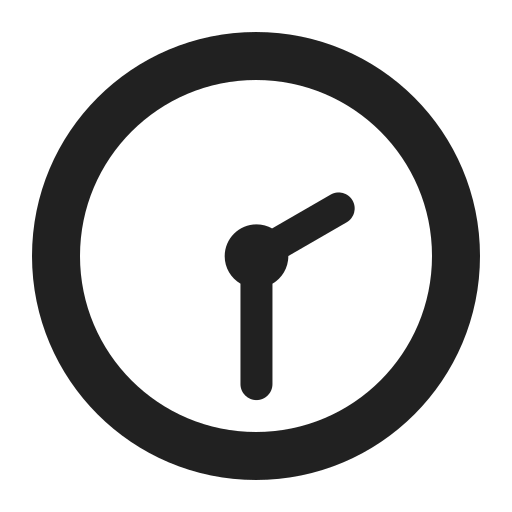
two thirty high contrast